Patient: sex F, age 34
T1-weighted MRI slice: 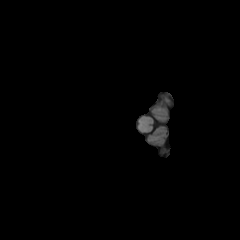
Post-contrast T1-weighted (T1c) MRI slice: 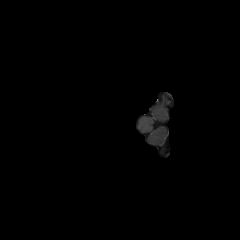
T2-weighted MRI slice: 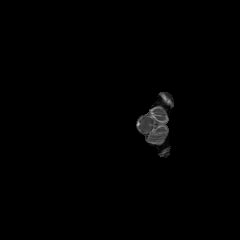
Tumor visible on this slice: no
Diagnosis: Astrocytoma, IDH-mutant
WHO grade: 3